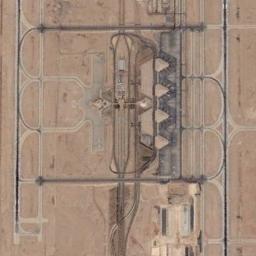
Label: airport